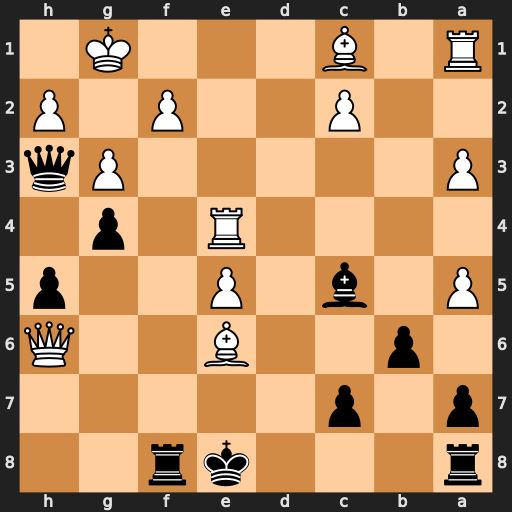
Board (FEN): r3kr2/p1p5/1p2B2Q/P1b1P2p/4R1p1/P5Pq/2P2P1P/R1B3K1
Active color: b
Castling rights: q
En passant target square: -
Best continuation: Bxf2+ Kh1 Qf1#